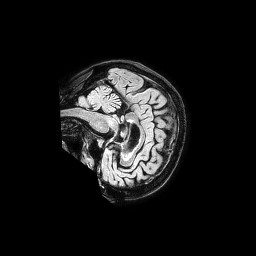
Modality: FLAIR
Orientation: sagittal
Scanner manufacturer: philips
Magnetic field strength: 1.5 T
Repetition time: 4.8 s
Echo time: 0.3 s